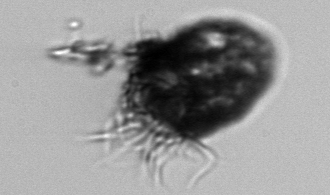
Label: Stenosemella_pacifica